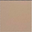
Piece: xx